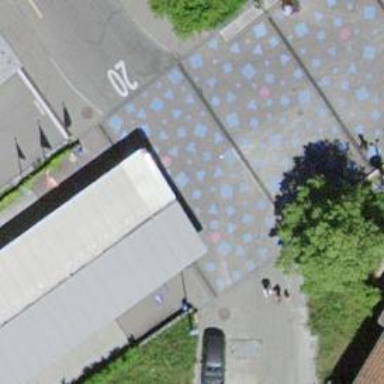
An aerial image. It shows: Footway surfaced with paving stones.